Question: I have a simple <URL> 'Fruit_total' are equal to zero. I tried 'filter' but I can only handle one variable at a time. Any advice?

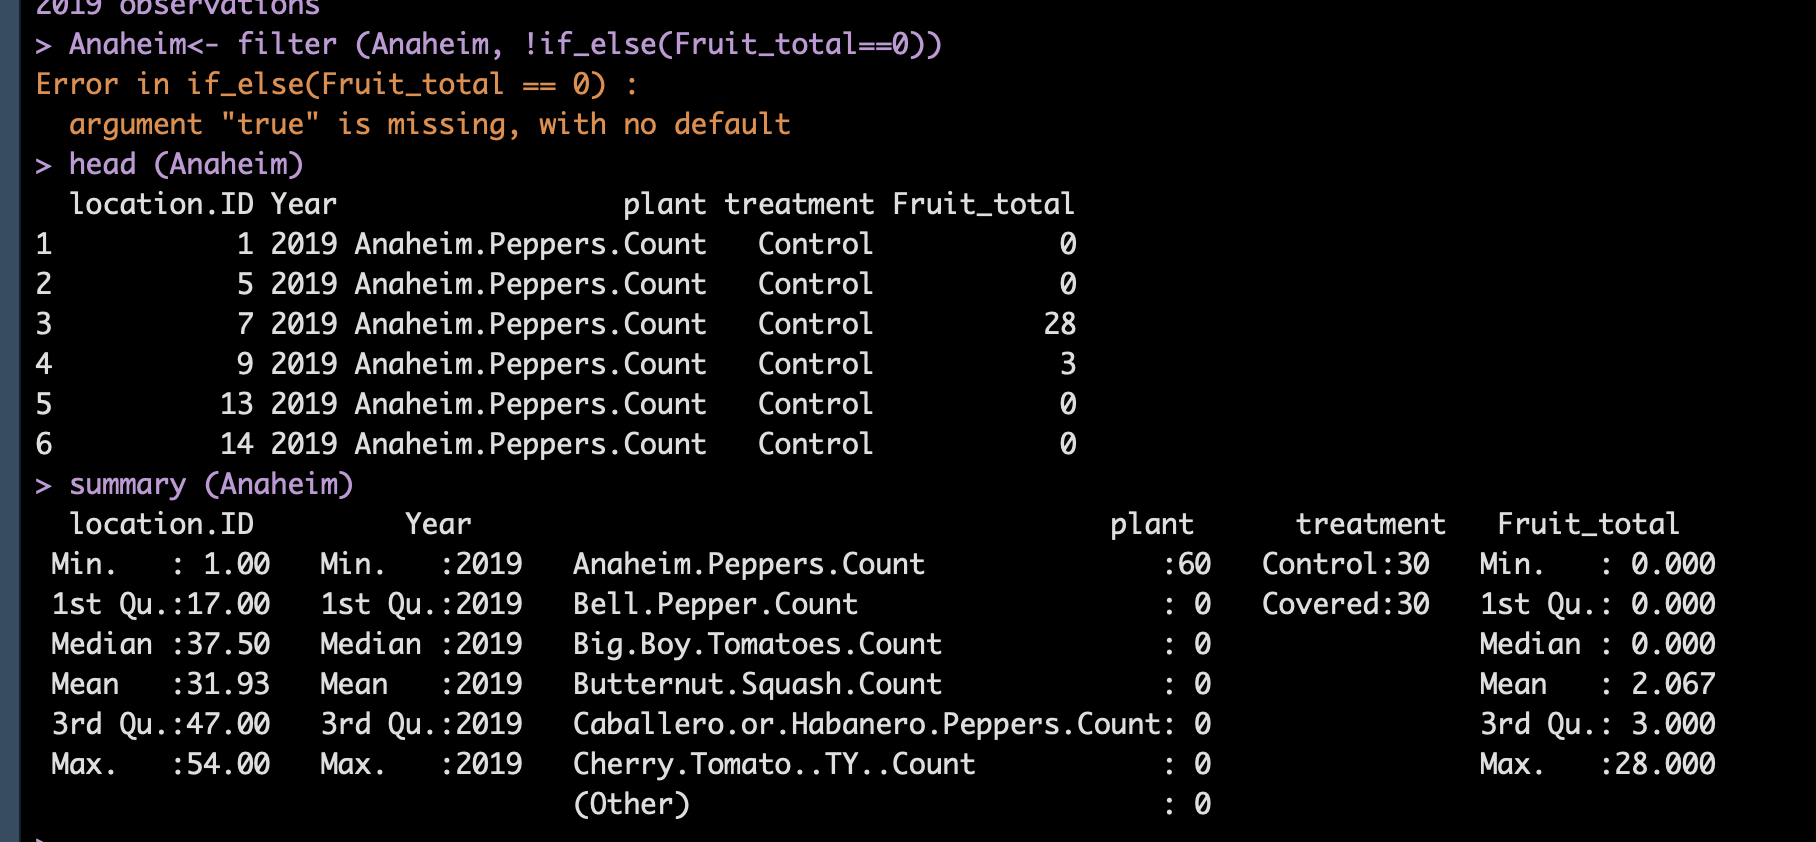
Answer: You can accomplish this by grouping on 'location.id' and filtering for the sum of 'Fruit_total':
'''
library(tidyverse)
df %>%
group_by(location.ID) %>%
filter(sum(Fruit_total) != 0)
'''
Yields:
'''
# A tibble: 22 x 5
# Groups: location.ID [11]
location.ID Year plant treatment Fruit_total
<dbl> <dbl> <chr> <chr> <dbl>
1 7 2019 Anaheim.Peppers.Count Control 23
2 9 2019 Anaheim.Peppers.Count Control 3
3 15 2019 Anaheim.Peppers.Count Control 0
4 23 2019 Anaheim.Peppers.Count Control 1
5 38 2019 Anaheim.Peppers.Count Control 8
6 41 2019 Anaheim.Peppers.Count Control 1
7 42 2019 Anaheim.Peppers.Count Control 12
8 43 2019 Anaheim.Peppers.Count Control 7
9 45 2019 Anaheim.Peppers.Count Control 5
10 49 2019 Anaheim.Peppers.Count Control 13
# ... with 12 more rows
'''